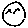
Label: smiley face